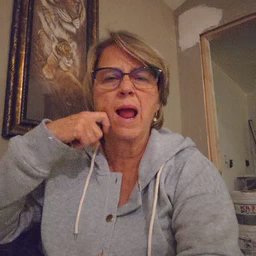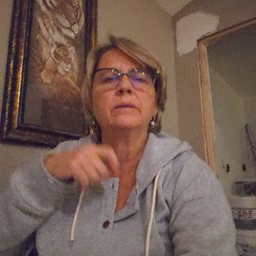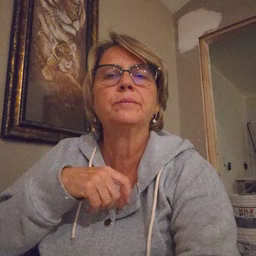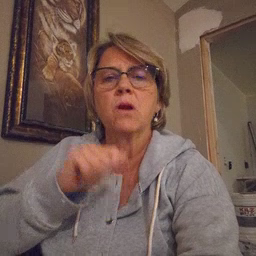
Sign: dry